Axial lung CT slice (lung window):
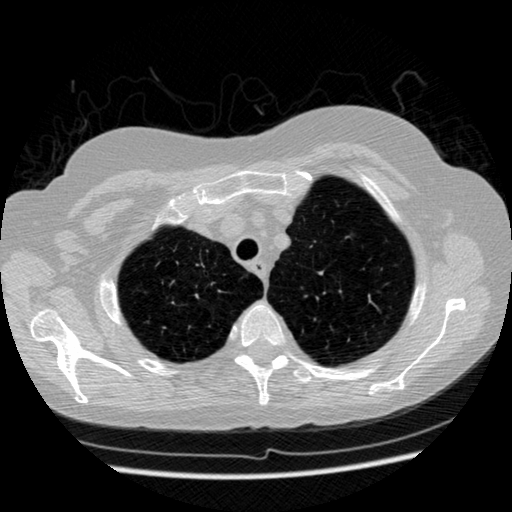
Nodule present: no